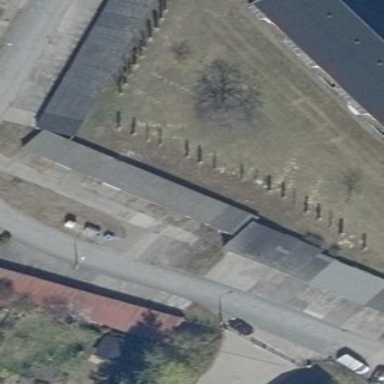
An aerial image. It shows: Group of garages.